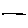
Label: line